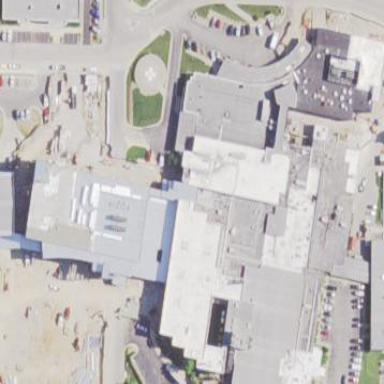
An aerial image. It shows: Hospital providing healthcare services.